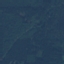
Label: Forest